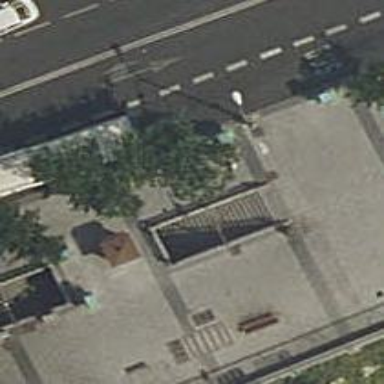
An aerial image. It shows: Subway entrance.